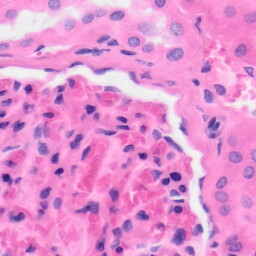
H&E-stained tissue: Kidney